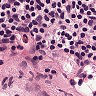
Metastatic tissue present: no